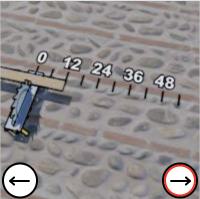
Task: length
Answer: 12
First scale value: 12.0